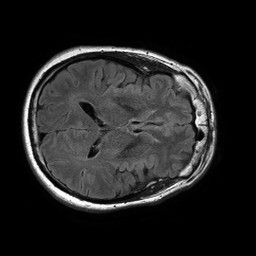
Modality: FLAIR
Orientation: axial
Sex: male
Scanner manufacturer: philips
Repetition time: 11 s
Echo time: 0.125 s